Interaction volume radius: 10 \u00c5
Interaction volume height: 30 \u00c5
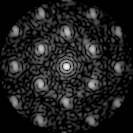
Disorder parameter: 0.3448